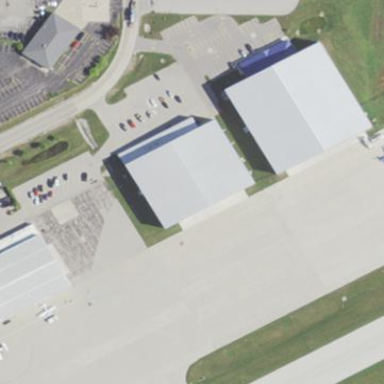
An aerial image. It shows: Hangar at the airport.